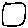
Label: square